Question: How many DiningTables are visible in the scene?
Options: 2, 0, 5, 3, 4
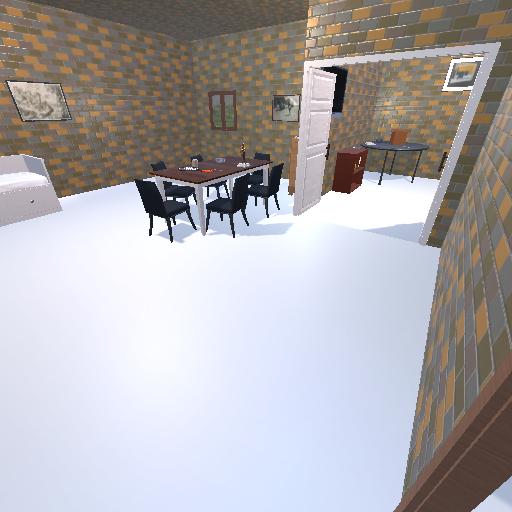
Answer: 2